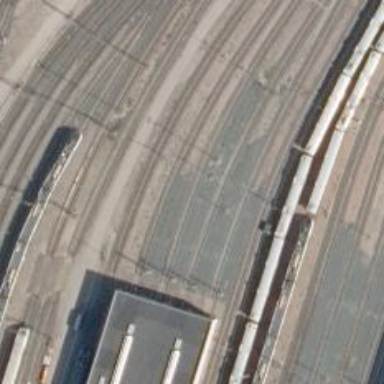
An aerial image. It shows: Rail yard with electrified contact lines for the railway.